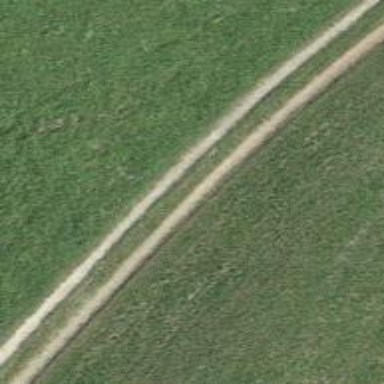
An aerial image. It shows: Track with grade 3 tracktype.